Question: I have some entries as shown in the image below and I am looking for a formula or VBA code (best to be formula) to do a calculation in column J.
The logic I want is:
Under the condition that values in column D are the same, return the latest day in column I. For example, D2 to D14 are with the same value, so return the latest day from I2 to I14 which is 3/16/17.
Column D is the report number, one report can include several transactions, e.g. if I have 10 transactions in one report, I have 10 lines with the same report number. I am trying to identify the date of the last transaction of this report.
With right formula, J2 to J14 should all be 3/16/2017.
Can anyone tell me how to do it?

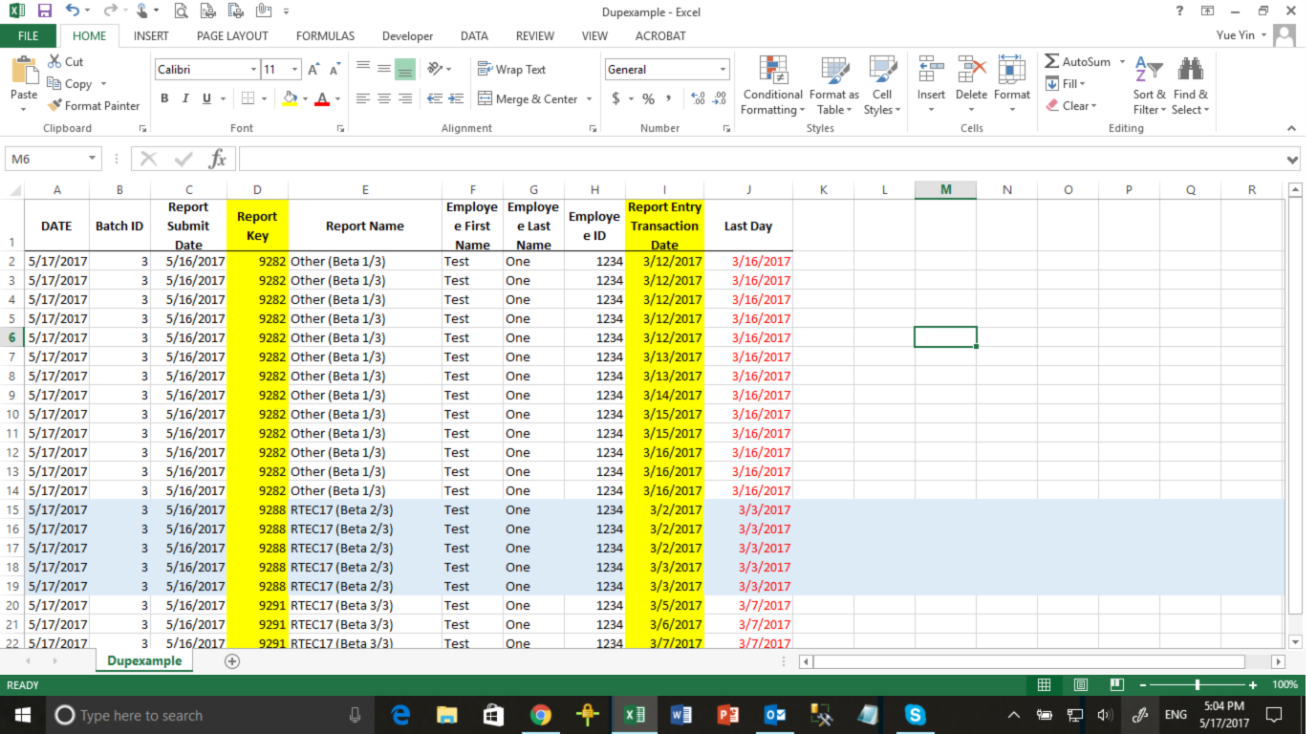
Answer: Assuming that column I will always be ascending within the groups of column D (e.g., Sort By Report Key, then by Transaction Date), add this formula to 'J2' and fill down:
'''
=IF(D2=D3,J3,I2)
'''